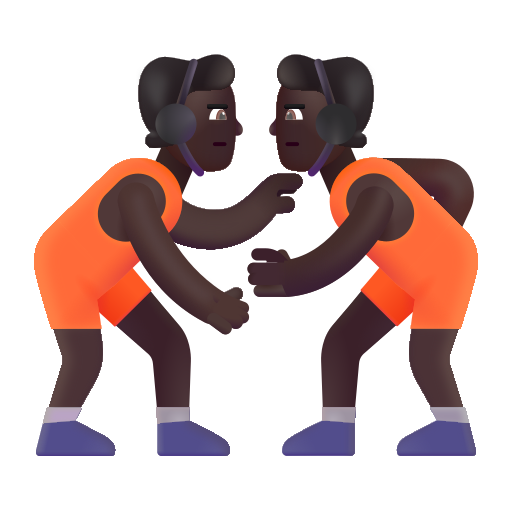
person wrestling color dark